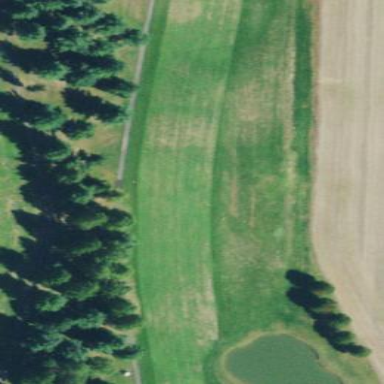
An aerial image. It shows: Golf fairway surrounded by grass.